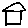
Label: house